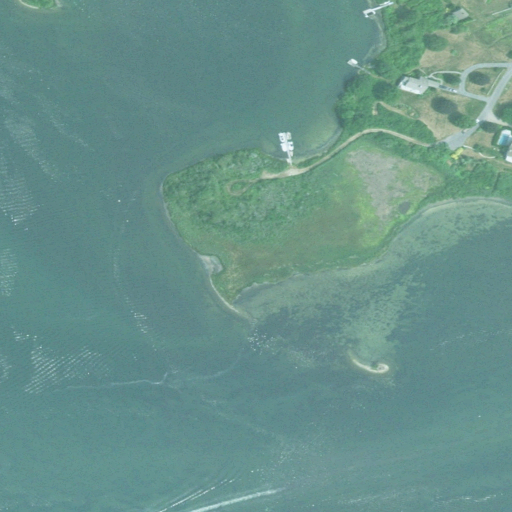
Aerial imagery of cape in Rhode Island named Marsh Point containing open water, herbaceous wetlands, grassland, medium intensity development, and low intensity development